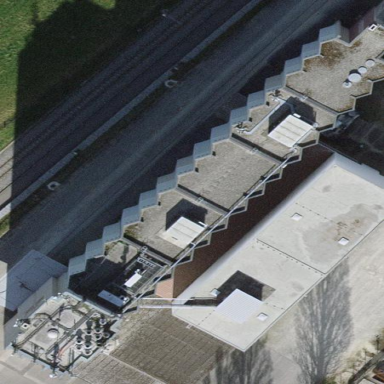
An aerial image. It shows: Building identified as silo.